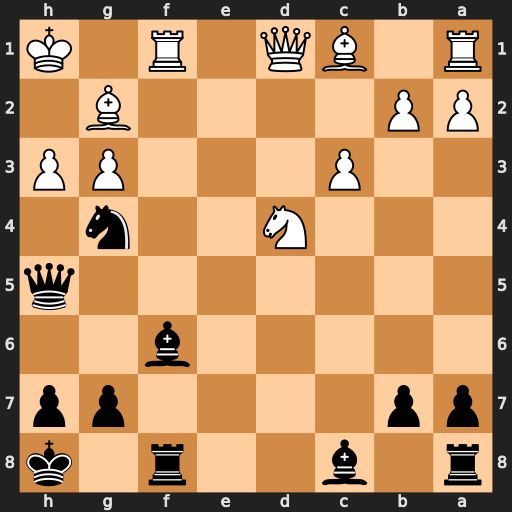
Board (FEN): r1b2r1k/pp4pp/5b2/7q/3N2n1/2P3PP/PP4B1/R1BQ1R1K
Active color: b
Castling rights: -
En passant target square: -
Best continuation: Nf2+ Rxf2 Qxd1+